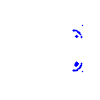
Particle: electron